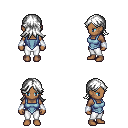
a pixel art fantasy rpg character, female body template, human, dark skin, blue vest, white pants, white loose hair, white cloth bracers, four views (front, back, left, right), 2x2 character sprite sheet, small pixel art, hard edges, no anti-aliasing